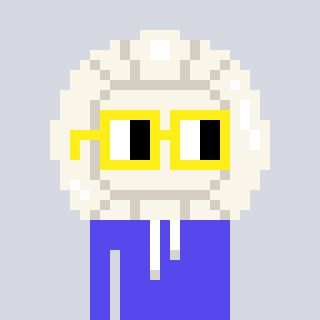
a pixel art character with square yellow glasses, a volleyball-shaped head and a computerblue-colored body on a cool background